RGB frame:
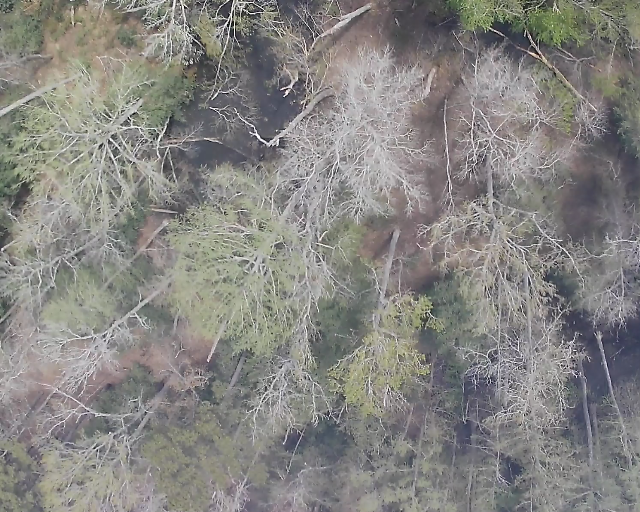
Thermal frame:
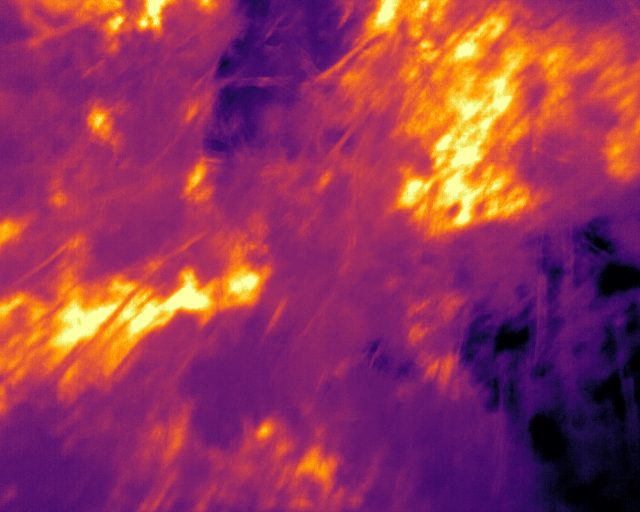
Captured: 2026-02-26 03:46:44
Pixels at or above 80 °C: 0 (fraction of frame: 0)